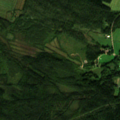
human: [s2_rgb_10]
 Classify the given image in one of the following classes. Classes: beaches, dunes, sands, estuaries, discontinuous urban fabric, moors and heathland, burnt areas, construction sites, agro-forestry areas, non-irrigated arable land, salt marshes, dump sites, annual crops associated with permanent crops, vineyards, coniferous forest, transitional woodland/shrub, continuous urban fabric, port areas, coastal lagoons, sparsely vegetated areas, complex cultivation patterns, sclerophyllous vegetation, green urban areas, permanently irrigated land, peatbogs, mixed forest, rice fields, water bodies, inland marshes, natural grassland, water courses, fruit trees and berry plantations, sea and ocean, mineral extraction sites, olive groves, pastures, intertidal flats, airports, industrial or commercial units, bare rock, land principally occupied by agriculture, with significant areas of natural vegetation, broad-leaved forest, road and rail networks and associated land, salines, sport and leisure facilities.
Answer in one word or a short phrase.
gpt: non-irrigated arable land, land principally occupied by agriculture, with significant areas of natural vegetation, coniferous forest, mixed forest